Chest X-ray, PA view. Patient: 74 years old, sex F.
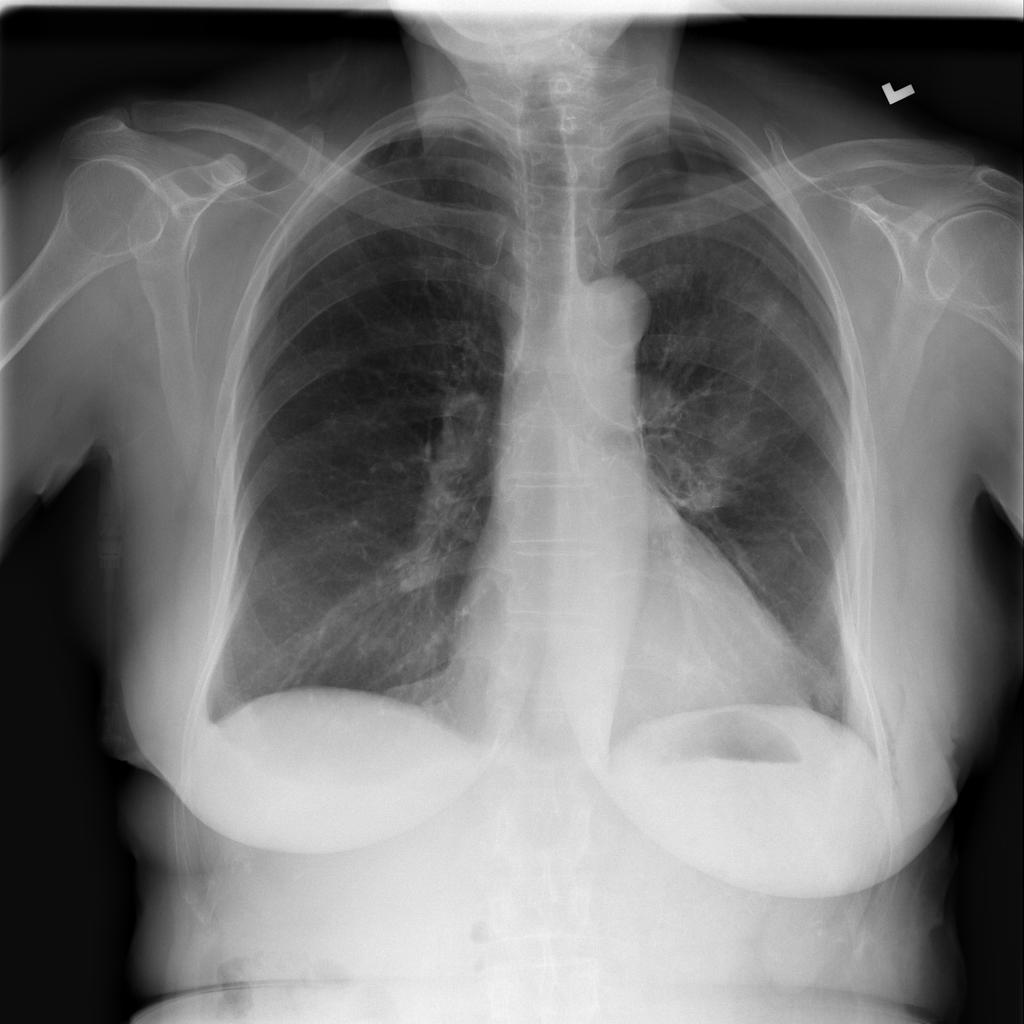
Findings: No Finding